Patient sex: F
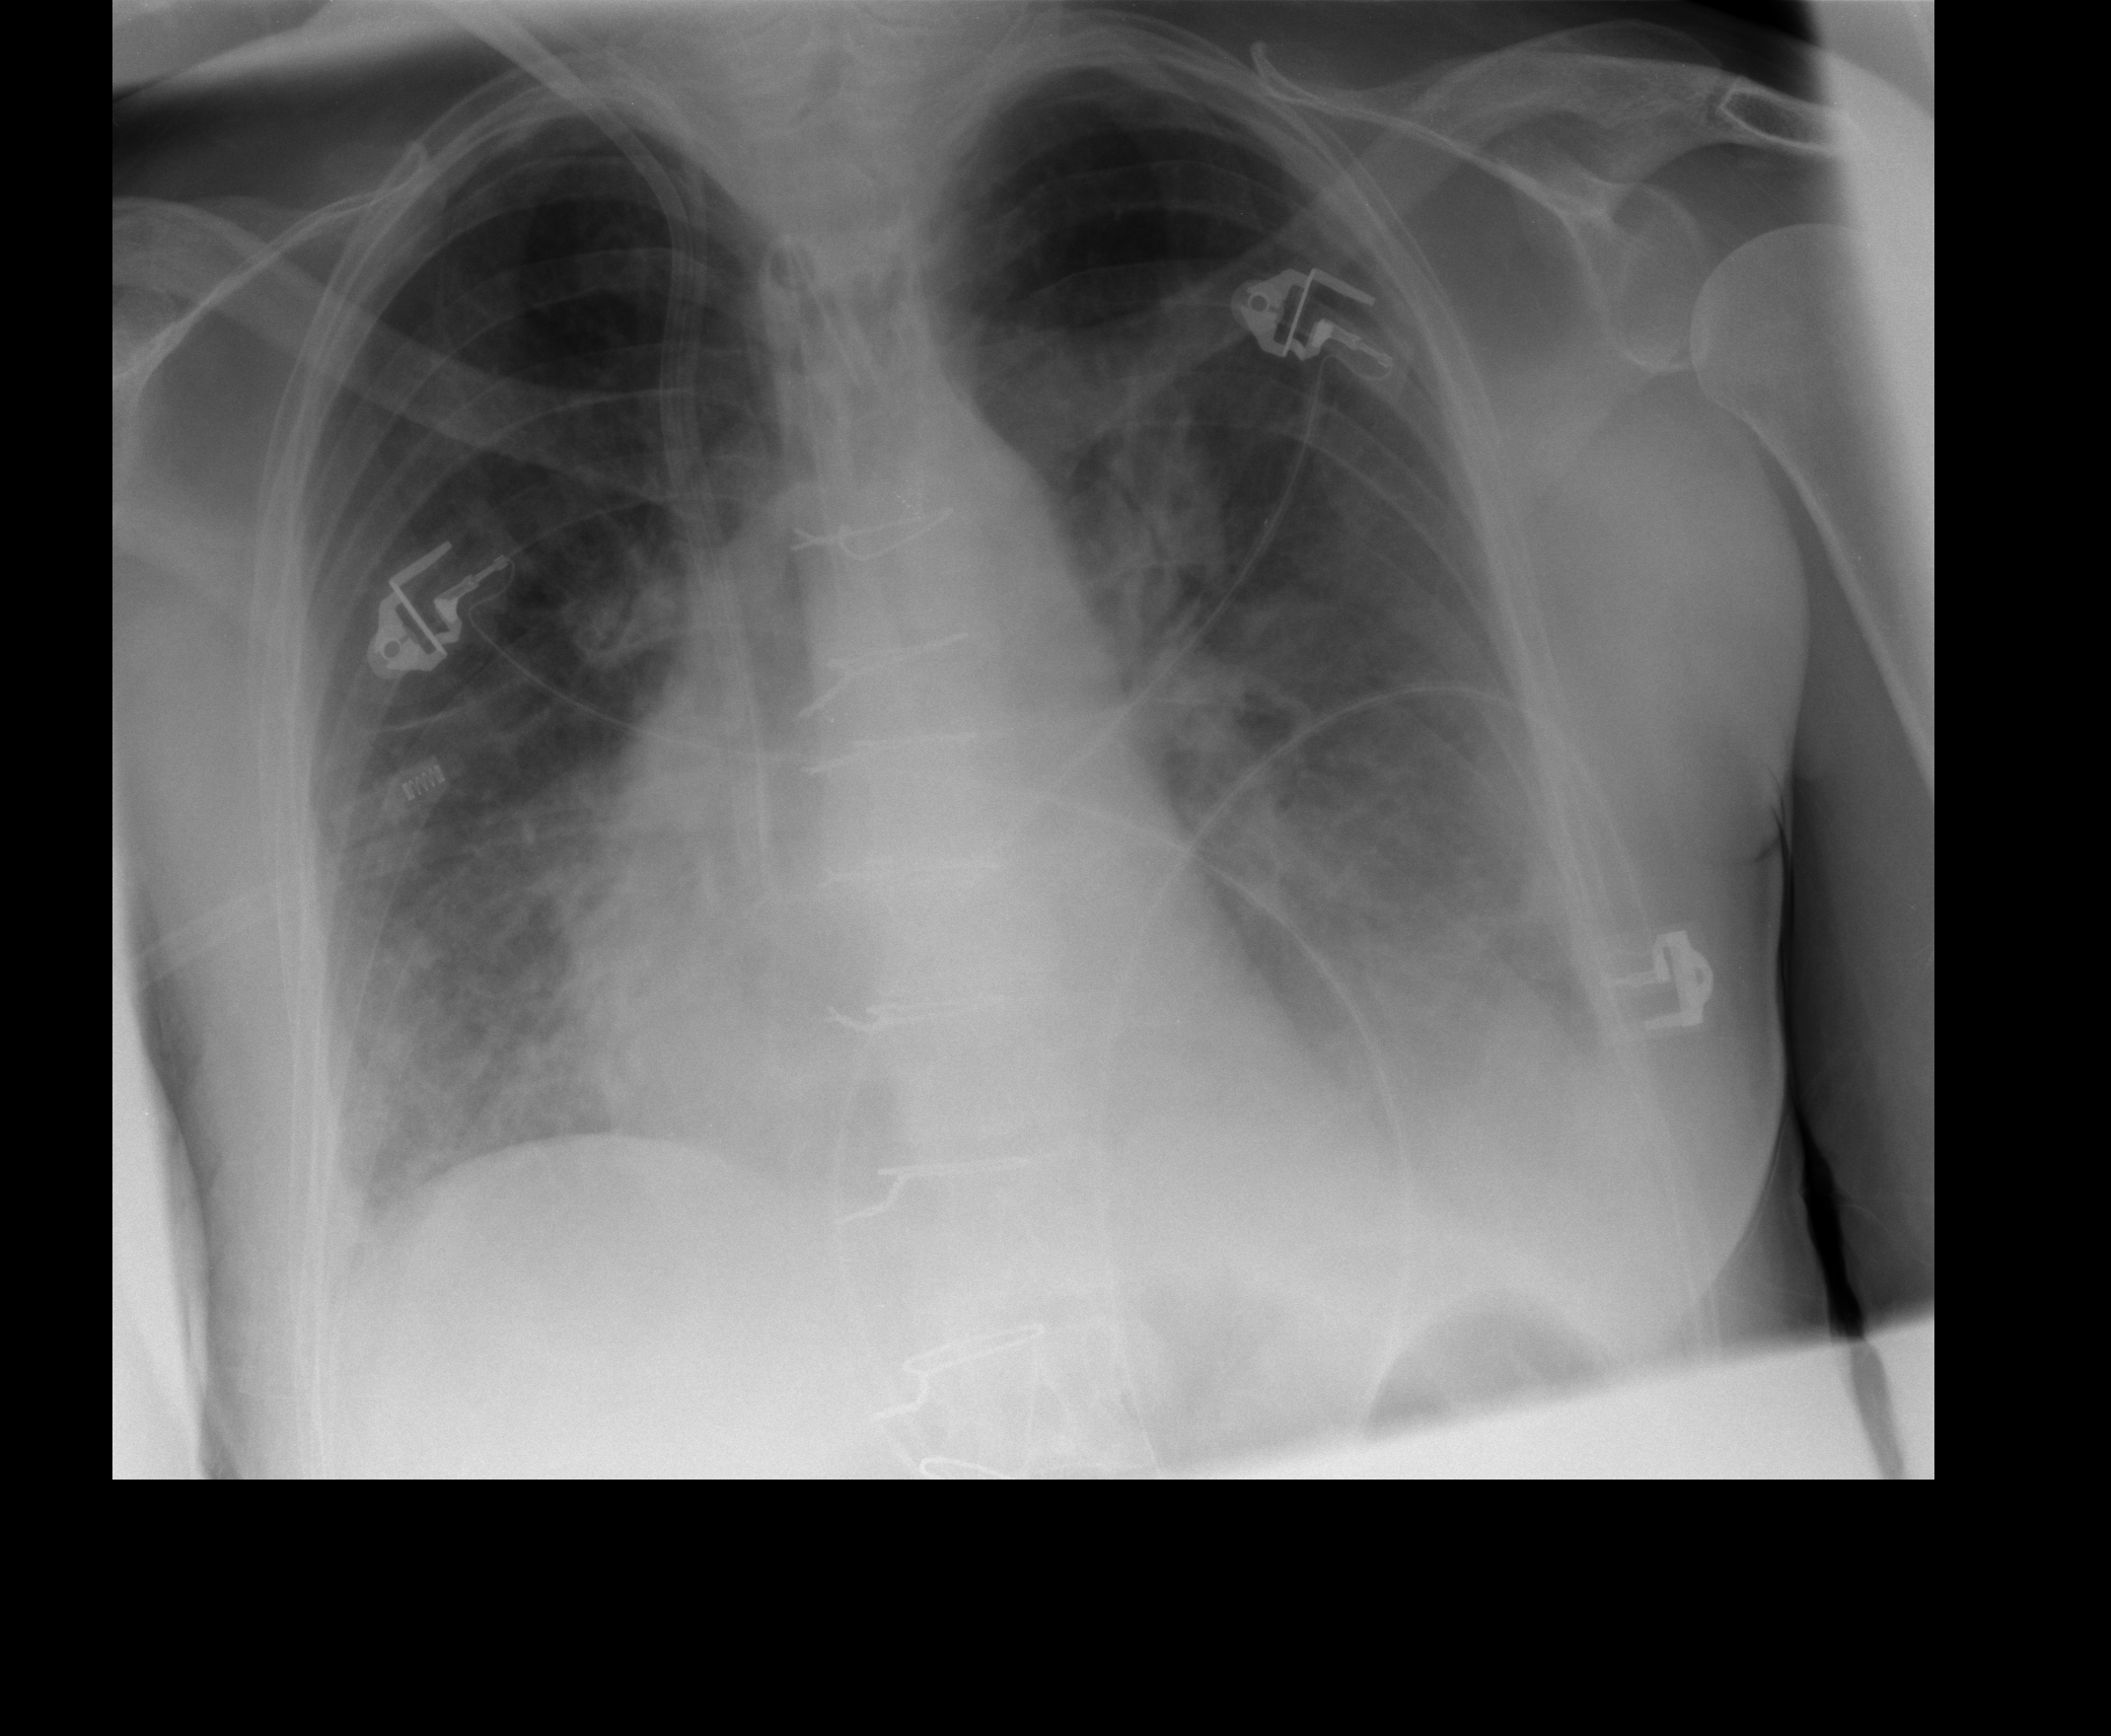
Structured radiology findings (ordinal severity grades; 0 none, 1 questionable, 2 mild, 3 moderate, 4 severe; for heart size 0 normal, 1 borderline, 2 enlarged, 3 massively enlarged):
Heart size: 0
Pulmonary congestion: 2
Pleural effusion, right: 2
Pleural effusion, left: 2
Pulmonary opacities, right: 1
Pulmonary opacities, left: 2
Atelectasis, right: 2
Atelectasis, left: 2